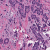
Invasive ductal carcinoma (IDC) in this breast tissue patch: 1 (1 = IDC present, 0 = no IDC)